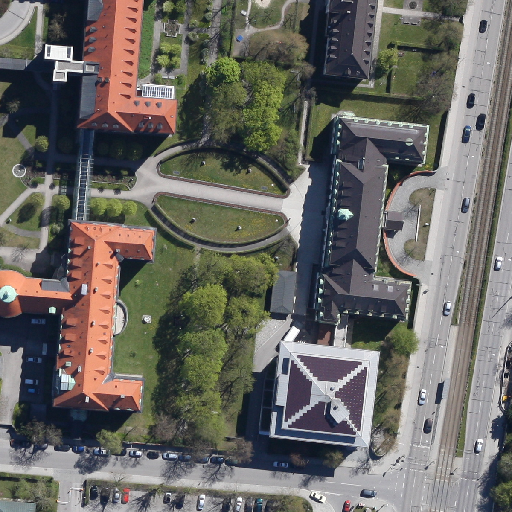
Referring expression: bikeway